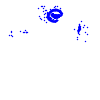
Particle: electron